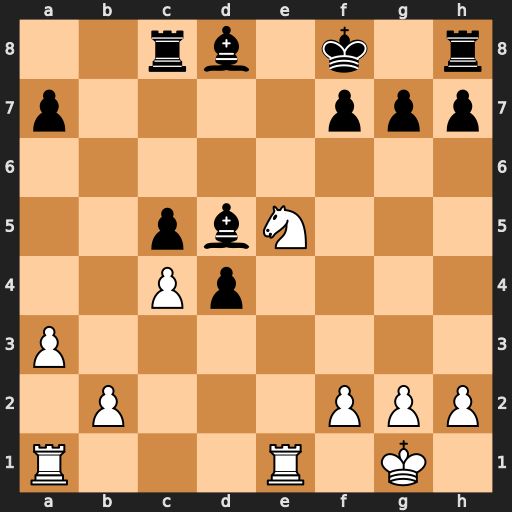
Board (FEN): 2rb1k1r/p4ppp/8/2pbN3/2Pp4/P7/1P3PPP/R3R1K1
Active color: w
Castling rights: -
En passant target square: -
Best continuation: Nd7+ Kg8 Re8#